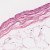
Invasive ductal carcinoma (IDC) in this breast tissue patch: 0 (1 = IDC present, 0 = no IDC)